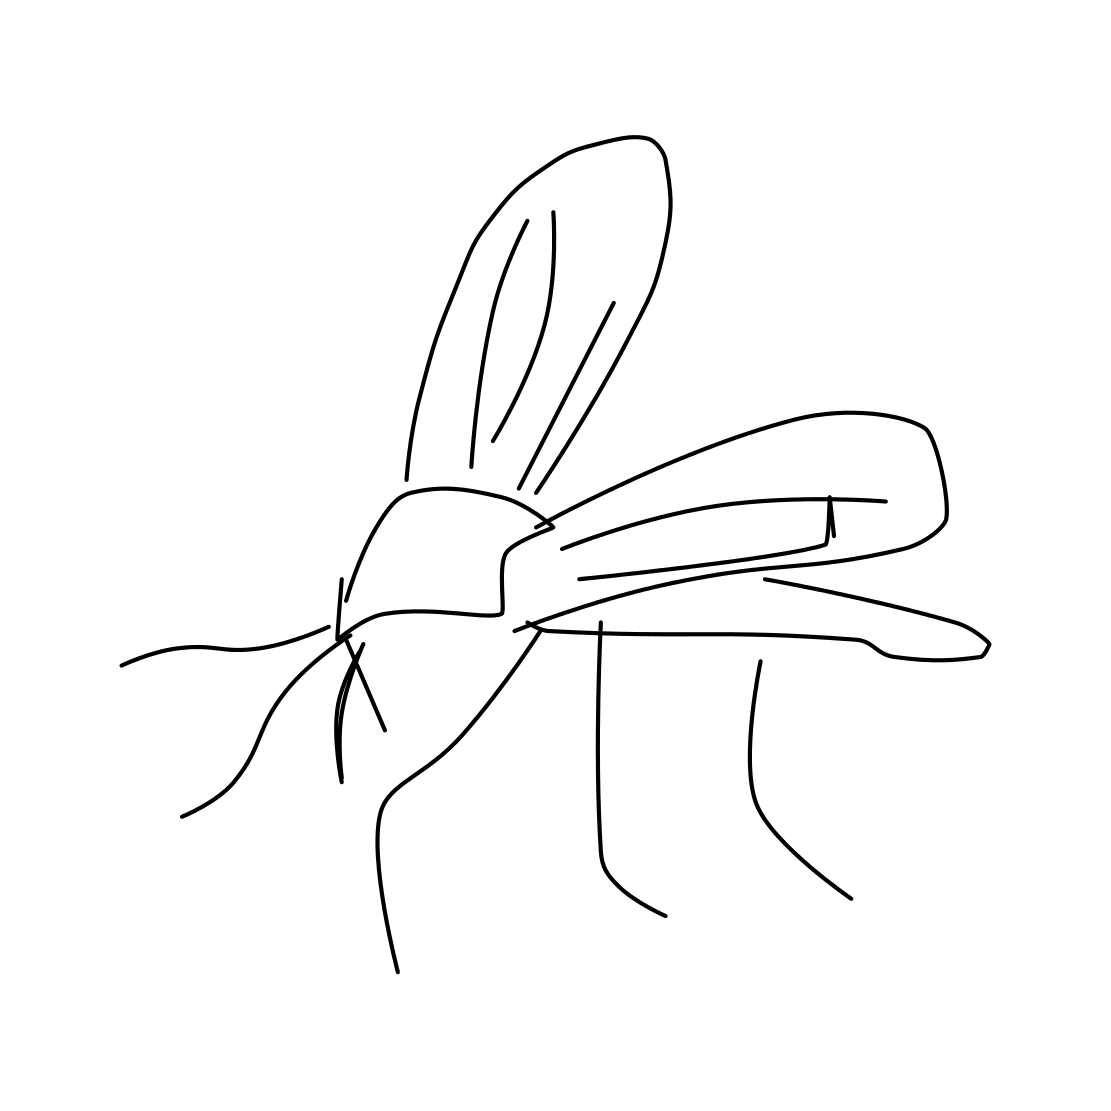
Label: mosquito